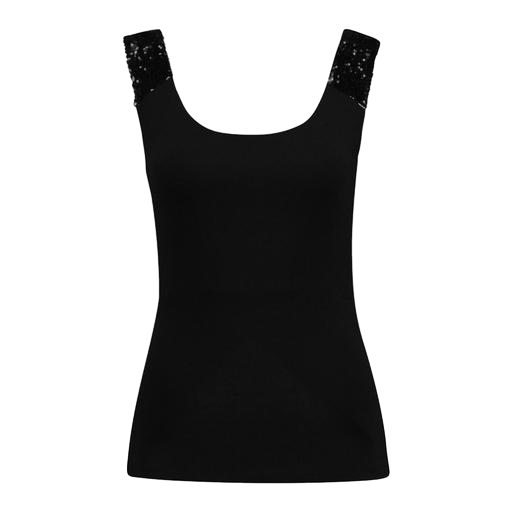
black embellished tank top, black valencia tank top, black issy tank top, white background